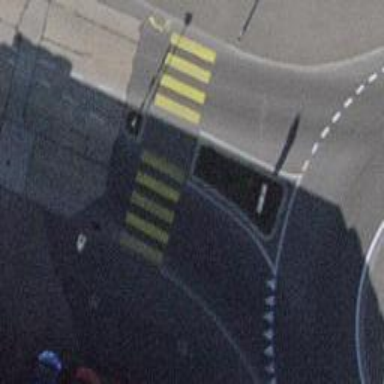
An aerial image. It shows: Marked footway with zebra crossing and crossing island. The surface of the footway is asphalt.